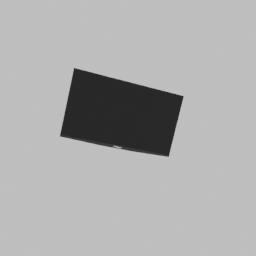
Label: electronics